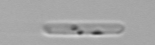
Label: Cerataulina_pelagica